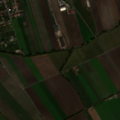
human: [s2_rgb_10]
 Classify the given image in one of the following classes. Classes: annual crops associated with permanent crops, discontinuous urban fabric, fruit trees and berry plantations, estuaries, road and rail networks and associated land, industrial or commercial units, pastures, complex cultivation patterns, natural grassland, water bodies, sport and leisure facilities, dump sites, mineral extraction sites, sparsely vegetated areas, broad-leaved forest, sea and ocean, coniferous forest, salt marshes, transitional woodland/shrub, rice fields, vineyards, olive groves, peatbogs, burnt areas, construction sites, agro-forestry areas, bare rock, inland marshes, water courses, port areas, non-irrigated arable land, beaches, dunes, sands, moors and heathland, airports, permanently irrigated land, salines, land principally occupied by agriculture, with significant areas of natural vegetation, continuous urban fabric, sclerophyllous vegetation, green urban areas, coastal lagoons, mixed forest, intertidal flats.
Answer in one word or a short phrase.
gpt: discontinuous urban fabric, non-irrigated arable land, pastures